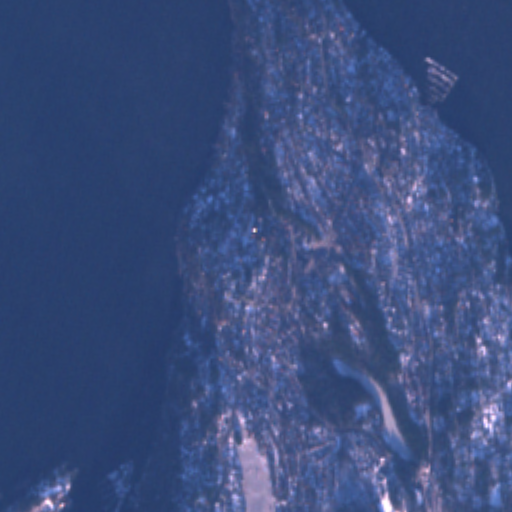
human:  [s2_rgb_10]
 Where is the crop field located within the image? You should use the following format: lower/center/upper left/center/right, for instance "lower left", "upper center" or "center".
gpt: The crop field is located in the lower right of the image.
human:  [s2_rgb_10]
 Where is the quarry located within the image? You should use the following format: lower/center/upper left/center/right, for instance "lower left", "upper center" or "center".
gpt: There is no quarry in the image.